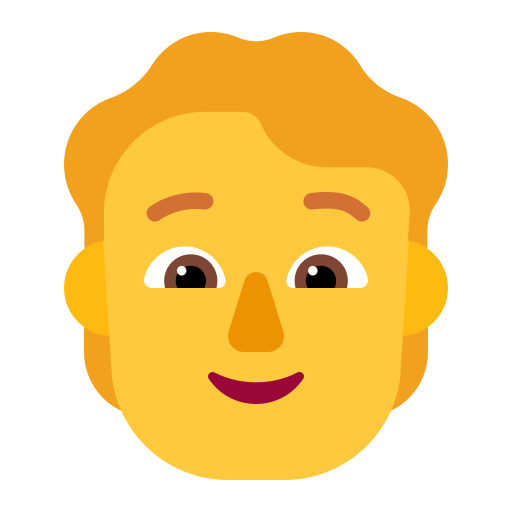
person flat default